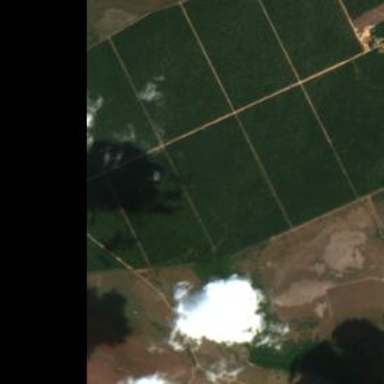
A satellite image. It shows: Orchard filled with oil palms.